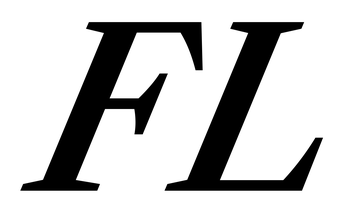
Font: LibreCaslonText-Italic_SemiBold_Italic